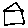
Label: house